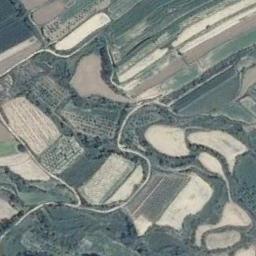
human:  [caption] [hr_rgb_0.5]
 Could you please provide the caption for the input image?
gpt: The green plants are not evenly distributed on the terrace .

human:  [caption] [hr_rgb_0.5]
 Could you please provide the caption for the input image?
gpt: A large layer of brown and green mixed terraces with several winding narrow paths .

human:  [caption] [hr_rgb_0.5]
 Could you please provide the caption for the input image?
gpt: The bare and green terrace is next to some trees .

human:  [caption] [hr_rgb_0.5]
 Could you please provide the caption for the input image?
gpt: There is a straight path between the terraces .

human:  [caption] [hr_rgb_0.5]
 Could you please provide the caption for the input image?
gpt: There are some green meadows near the terraces .